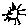
Label: sun